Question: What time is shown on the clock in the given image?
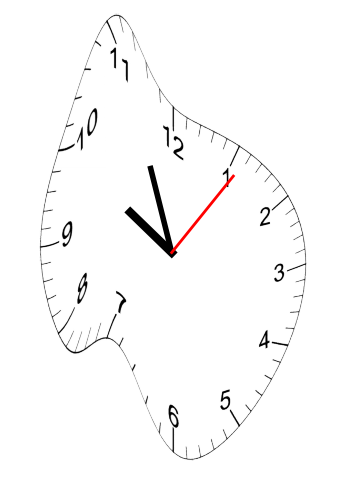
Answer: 09:56:06